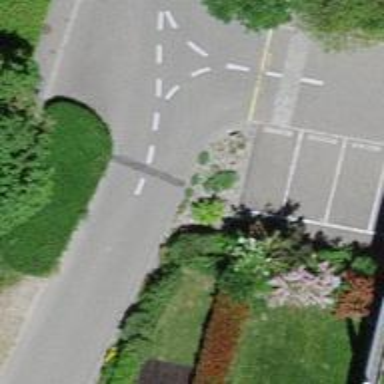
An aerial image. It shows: Chicane for traffic calming.